Current action and preconditions to check: trajectory_clear

Your task: For each precondition in the list above, predict whether it will hold at this action.

Consider the current scene as observed from the mobile robot's camera, and analyze the predicted future states of all dynamic agents (e.g., people, animals, vehicles, or any moving entities) within the NEXT SECOND.

IMPORTANT: Only answer "very likely" if you are absolutely certain—based on strong, clear evidence—that a dynamic agent will violate the precondition in the predicted future state. Do NOT answer "very likely" for unlikely, ambiguous, or low-probability risks.

Ask yourself for each precondition: Is there a high probability, with clear and convincing evidence, that the predicted future states of any dynamic agent will interfere with the predicted future state of the currently executing action within the NEXT SECOND, causing that precondition to fail?

Assess the risk level based on these predictions. Use "likely" or "very likely" if motions create a clear risk of interference.

Use "neutral" or "improbable" if agents are nearby but their predicted paths are clearly diverging or non-conflicting.

Failure Risk Categories: "very improbable", "improbable", "neutral", "likely", "very likely"

Answer Format: Output ONLY the probability_of_failure value from these categories: "very improbable", "improbable", "neutral", "likely", "very likely"

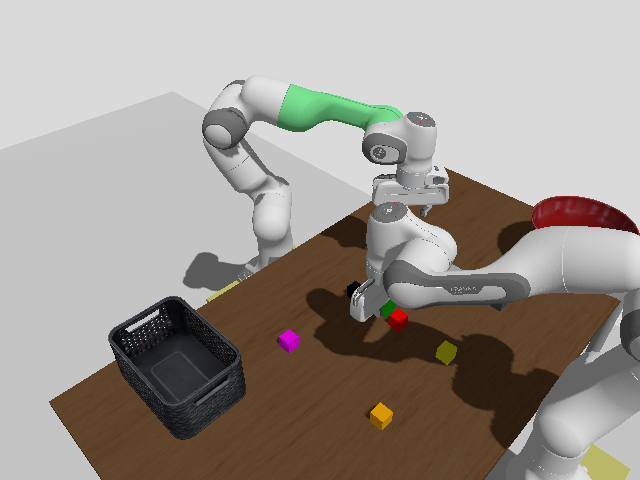

Answer: very improbable